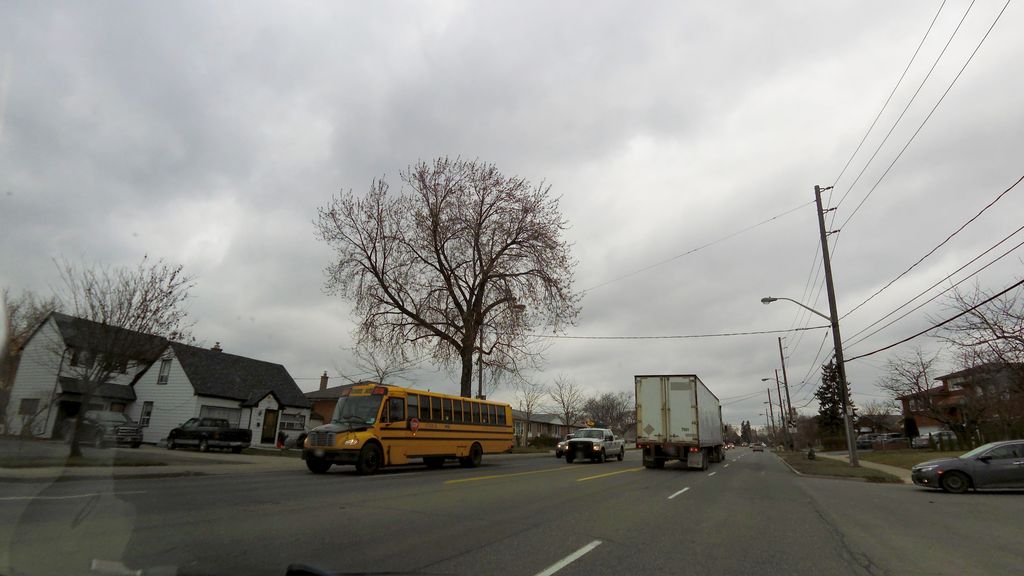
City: toronto